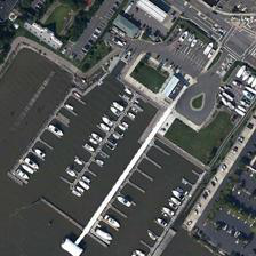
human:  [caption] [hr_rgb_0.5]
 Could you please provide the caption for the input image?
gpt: On one side of the road there is a port, as well as a parking lot and sports ground, where some boats are parked or parked.

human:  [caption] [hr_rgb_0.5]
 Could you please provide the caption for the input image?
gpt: On one side of the street there is a dock, a parking lot and a boating yard.

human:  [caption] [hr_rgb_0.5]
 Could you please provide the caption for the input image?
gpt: There is a port on one side of a road with a parking lot and sports fields where some boats are parked or moored.

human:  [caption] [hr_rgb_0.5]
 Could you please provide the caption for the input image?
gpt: There is a port on the road with parking and parking where some boats are parked and moored.

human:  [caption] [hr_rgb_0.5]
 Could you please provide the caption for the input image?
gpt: several boats are docking inside this port while some ships lies on its bank .